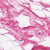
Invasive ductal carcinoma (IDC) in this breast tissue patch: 0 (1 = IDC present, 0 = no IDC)